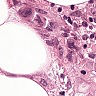
Metastatic tissue present: yes